Question: As I've read, it's really hard to treat to resize components inside GridLayout and GrigBagLayout. In my case, I have a GridBagLayout with 2 columns and 2 rows. In the first row there are 2 labels and in the second row there are 2 components (type 'Tablero') which extend JTable.
My problem is, I can't make these 2 JTables fill the JFrame until its bottom. I've tried 'setSize(), setPreferredSize(), setBounds()'... but they don't work at all. I've also tried to do it by 'constraints.fill = GridBagConstraints.VERTICAL/SOUTH/CENTER'... but I get absolutly nothing.
I've also tried to set the size of the JPanel inside of the JFrame, but it doesn't work...
This is my code:
'''
public static void main(String[] args)
{
JFrame pantalla = new JFrame();
pantalla.getContentPane().setLayout(new GridBagLayout());
GridBagConstraints constraints = new GridBagConstraints();
JLabel tab1Label = new JLabel("Tablero 1");
JLabel tab2Label = new JLabel("Tablero 2");
Tablero tablero1 = new Tablero();
Tablero tablero2 = new Tablero();
tablero1.setPreferredSize(new Dimension(400,400));
tablero1.setBounds(0, 0, 400, 400);
tablero1.setBorder(new LineBorder(Color.gray, 2));
constraints.gridx = 0;
constraints.gridy = 0;
constraints.gridwidth = 1;
constraints.gridheight = 1;
constraints.insets = new Insets(0, 0, 20, 0);
pantalla.getContentPane().add(tab1Label, constraints);
constraints.gridx = 1;
constraints.gridy = 0;
constraints.gridwidth = 1;
constraints.gridheight = 1;
constraints.insets = new Insets(0, 0, 20, 0);
pantalla.getContentPane().add(tab2Label, constraints);
constraints.insets = new Insets(0, 0, 0, 0);
constraints.fill = GridBagConstraints.VERTICAL;
constraints.gridx = 0;
constraints.gridy = 1;
constraints.gridwidth = 1;
constraints.gridheight = 1;
pantalla.getContentPane().add(tablero1, constraints);
constraints.fill = GridBagConstraints.VERTICAL;
constraints.gridx = 1;
constraints.gridy = 1;
constraints.gridwidth = 1;
constraints.gridheight = 1;
pantalla.getContentPane().add(tablero2, constraints);
pantalla.pack();
pantalla.setSize(800, 400);
pantalla.setVisible(true);
pantalla.setDefaultCloseOperation(WindowConstants.EXIT_ON_CLOSE);
}
'''
And here is the result:

I know there are other ways easier to make it, but to use GridBagLayout is actually a requeriment.
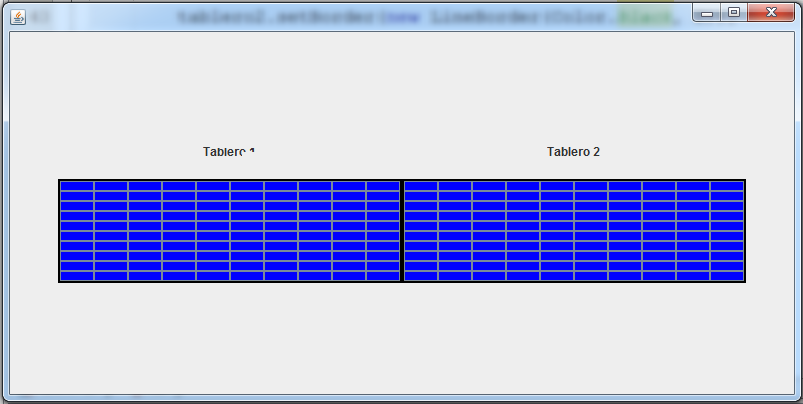
Answer: Try to add 'constraints.weightx = 1;' and 'constraints.weighty = 1;' to your JTables constraints.
Also remove those lines:
'''
tablero1.setPreferredSize(new Dimension(400,400));
tablero1.setBounds(0, 0, 400, 400);
'''